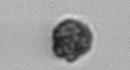
Label: Dinophyceae